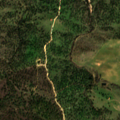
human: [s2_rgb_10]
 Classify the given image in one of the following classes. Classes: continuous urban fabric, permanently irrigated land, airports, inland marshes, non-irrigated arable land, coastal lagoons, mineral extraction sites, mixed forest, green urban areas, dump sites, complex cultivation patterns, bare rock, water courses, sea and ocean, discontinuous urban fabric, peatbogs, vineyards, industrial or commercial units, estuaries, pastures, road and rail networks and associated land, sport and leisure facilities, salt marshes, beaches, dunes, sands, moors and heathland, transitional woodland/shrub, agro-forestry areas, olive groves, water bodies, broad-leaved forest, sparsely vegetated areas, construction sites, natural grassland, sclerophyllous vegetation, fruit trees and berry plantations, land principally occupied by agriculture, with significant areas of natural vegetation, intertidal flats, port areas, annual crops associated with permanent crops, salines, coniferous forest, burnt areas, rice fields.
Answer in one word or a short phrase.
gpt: non-irrigated arable land, agro-forestry areas